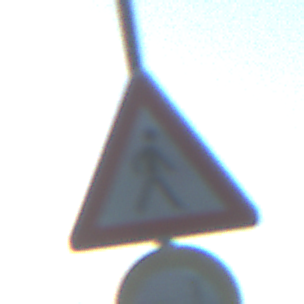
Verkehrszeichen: FussgaengerLinks
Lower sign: VerbotUeberholenEinspurigeFahrzeuge
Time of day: MorningAfternoon
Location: Outdoor (Nature)
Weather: Clear
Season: NotSpecified
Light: Natural